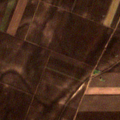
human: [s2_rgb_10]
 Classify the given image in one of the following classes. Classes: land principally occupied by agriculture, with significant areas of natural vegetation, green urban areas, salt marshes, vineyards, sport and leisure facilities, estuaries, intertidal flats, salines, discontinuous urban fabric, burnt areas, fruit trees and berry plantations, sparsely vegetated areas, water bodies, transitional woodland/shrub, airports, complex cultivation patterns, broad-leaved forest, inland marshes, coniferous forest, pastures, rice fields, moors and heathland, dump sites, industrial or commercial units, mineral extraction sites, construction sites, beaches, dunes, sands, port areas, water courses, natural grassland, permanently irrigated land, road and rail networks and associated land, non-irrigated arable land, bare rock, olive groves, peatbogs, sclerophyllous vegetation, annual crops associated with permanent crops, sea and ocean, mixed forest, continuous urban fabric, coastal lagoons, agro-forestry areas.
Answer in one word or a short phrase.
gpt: non-irrigated arable land